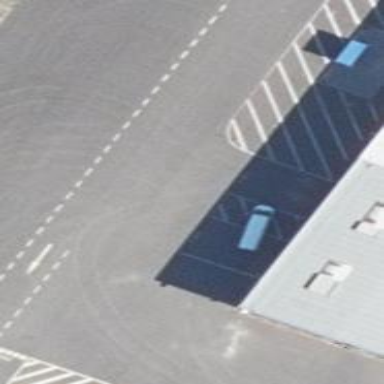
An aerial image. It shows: Asphalt driveway for service vehicles.